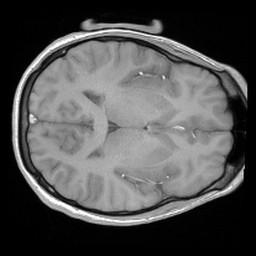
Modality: FLASH
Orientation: axial
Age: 22
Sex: male
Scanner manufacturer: siemens
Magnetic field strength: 3 T
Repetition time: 0.245 s
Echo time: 0.0026 s